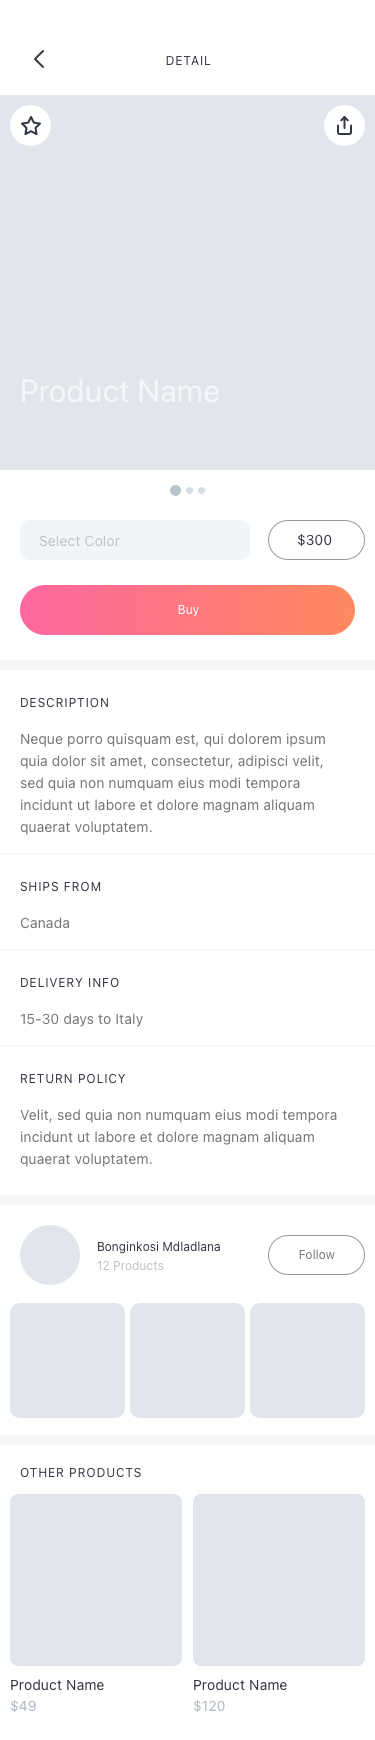
Text in this UI design:
Product Name
$120
Product Name
$49
OTHER PRODUCTS
Follow
12 Products
Bonginkosi Mdladlana
Velit, sed quia non numquam eius modi tempora incidunt ut labore et dolore magnam aliquam quaerat voluptatem.
RETURN POLICY
15-30 days to Italy
DELIVERY INFO
Canada
SHIPS FROM
Neque porro quisquam est, qui dolorem ipsum quia dolor sit amet, consectetur, adipisci velit, sed quia non numquam eius modi tempora incidunt ut labore et dolore magnam aliquam quaerat voluptatem.
DESCRIPTION
$300
Select Color
Product Name
DETAIL